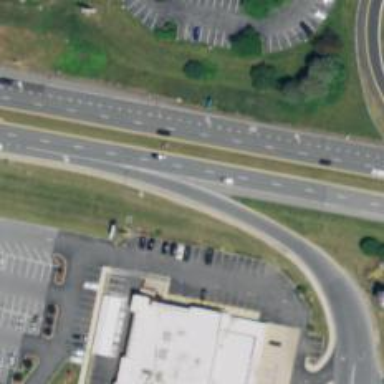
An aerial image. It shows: Secondary link road with asphalt surface.